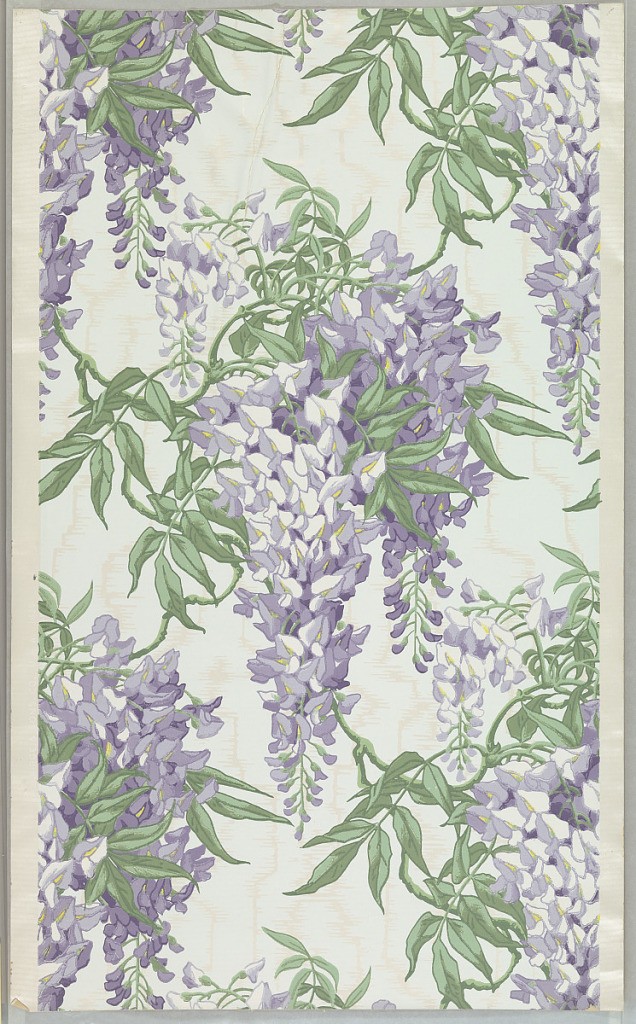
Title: Sidewall
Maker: M.H. Birge & Sons Co., 1834
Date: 1890–1920
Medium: Machine-printed paper
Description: Realistically rendered wisteris in glossy light blue and lavender on light blue ground imitating moire silk. Printed on textured paper.